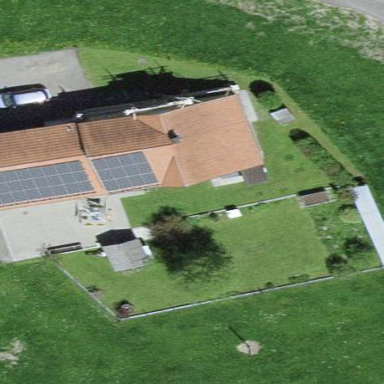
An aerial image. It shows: Detached building.